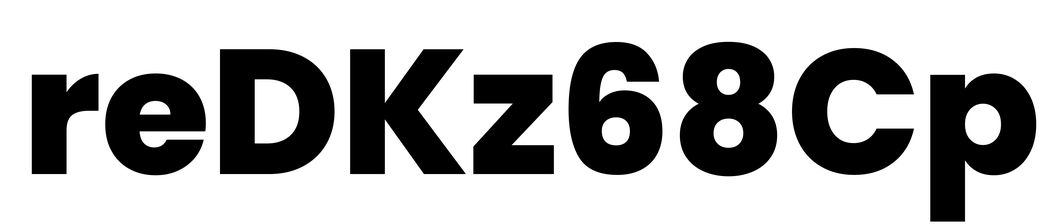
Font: Poppins-ExtraBold